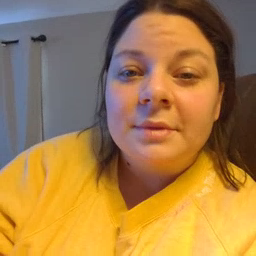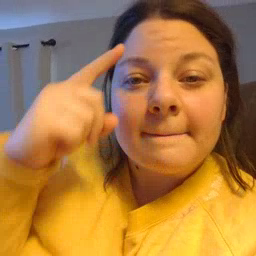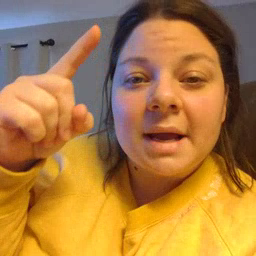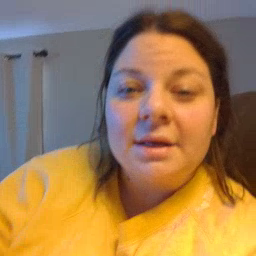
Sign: penny